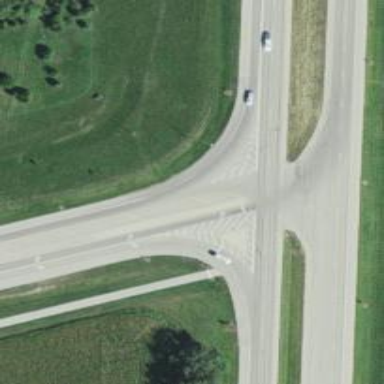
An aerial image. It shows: Primary link road with asphalt surface.